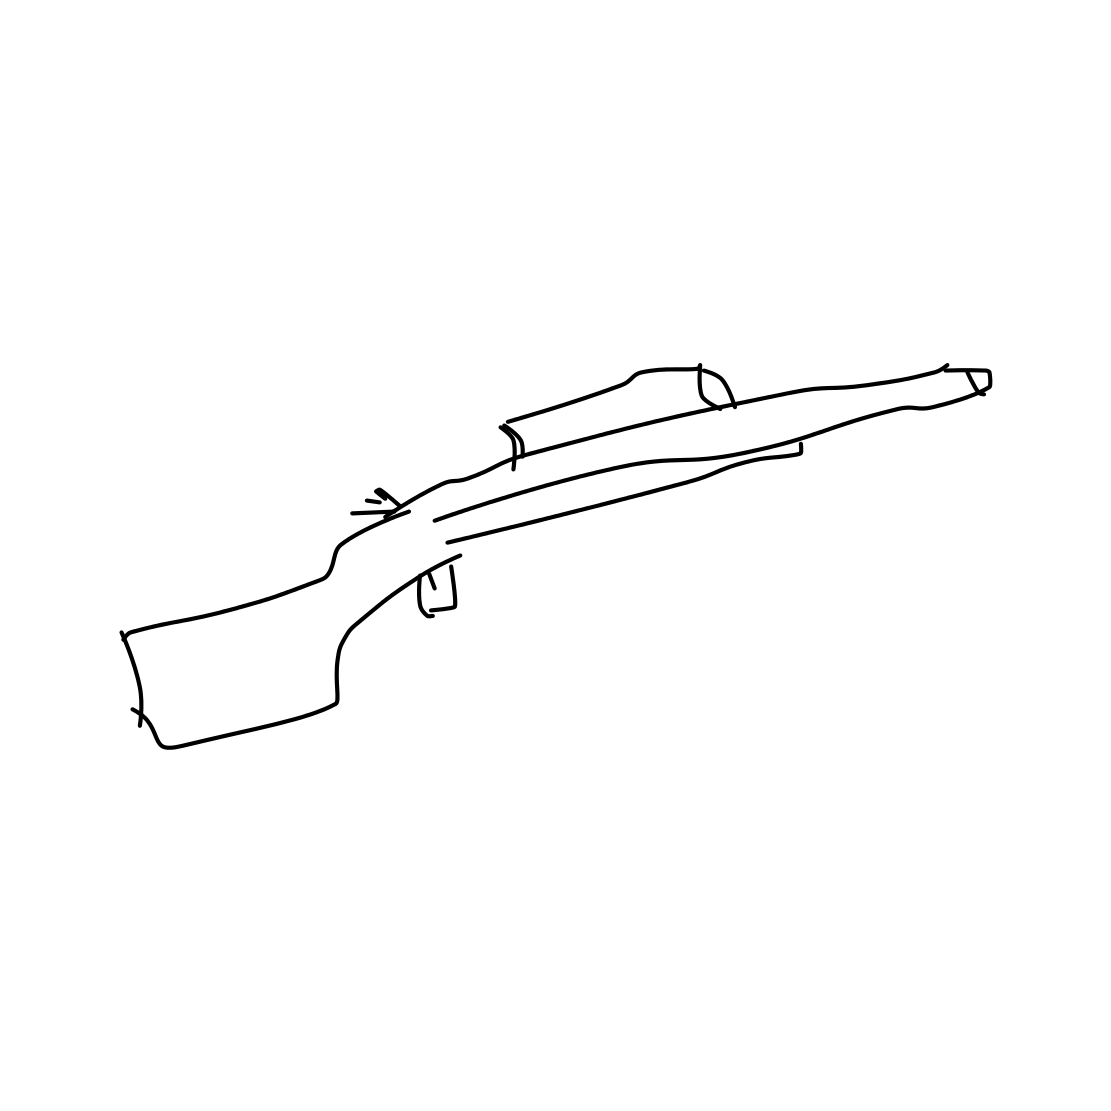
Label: rifle